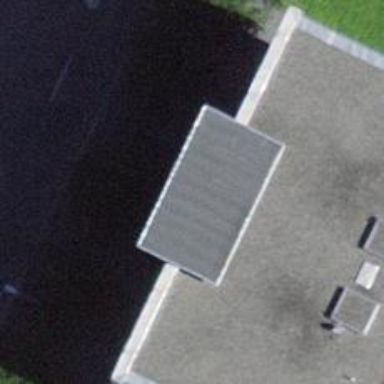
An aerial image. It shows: Fuel station.